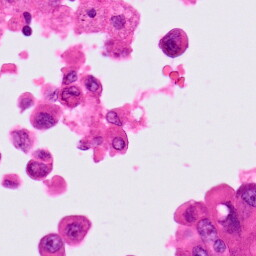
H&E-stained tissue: Lung